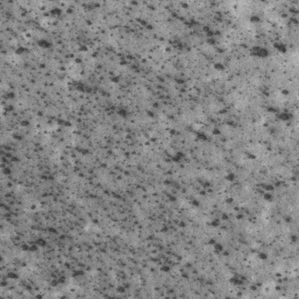
Label: frost